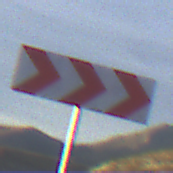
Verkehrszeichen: RichtungstafelnInKurvenGrossLinks
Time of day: SunriseSunset
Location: Outdoor (Nature)
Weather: PartlyCloudy
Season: NotSpecified
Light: Natural